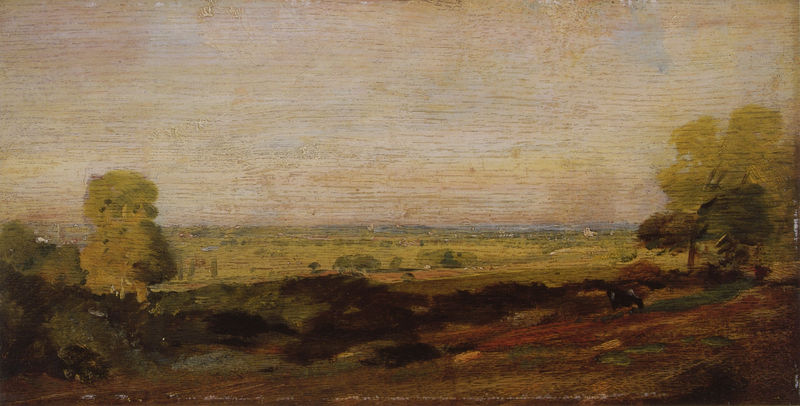
Titel: Dedham Vale
Künstler: John Constable
Standort: Birmingham (UK)
Institution: Birmingham Museum and Art Gallery
Schlagwörter: baum, berg, blau, blätter, dunkel, gemälde, himmel, laub, schatten, wasser, weiß, wolken, aquarell, bäume, gelb, grün, impressionismus, landschaft, menschen, see, äste, braun, grau, hintergrund, holz, licht, schwarz, skizze, vordergrund, ölbild, gras, rose, rot, tier, weg, wiese, malerei, steine, öl, ast, baumstamm, ebene, erde, feld, felder, ferne, horizont, hügel, natur, sonnenaufgang, stamm, strauch, weide, weite, busch, büsche, gebüsch, kirche, pastos, sonne, sträucher, wiesen, land, gold, rosa, tal, wald, pferd, ton, erdig, aussicht, sommer, ort, acker, ernte, warm, hang, dorf, sonnenuntergang, violett, kuh, rind, herbst, böschung, romantik, turner, impressionistisch, streifen, grun, striche, bauer, panorama, stadtansicht, weiden, idyll, pinselstrich, senkrecht, maserung, verschwommen, tümpel, blattwerk, worpswede, dreck, fernsicht, freilichtmalerei, euter, breit, schlieren, ochse, abenddämmerung, erdtöne, abendlicht, ochs, goldener schnitt, fahrweg, überblick, william turner, hoirzont, dolf, dännerung, hinmel